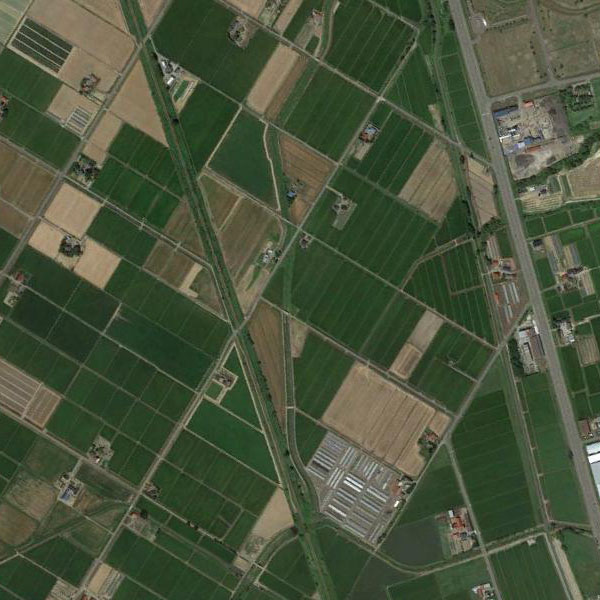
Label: Farmland